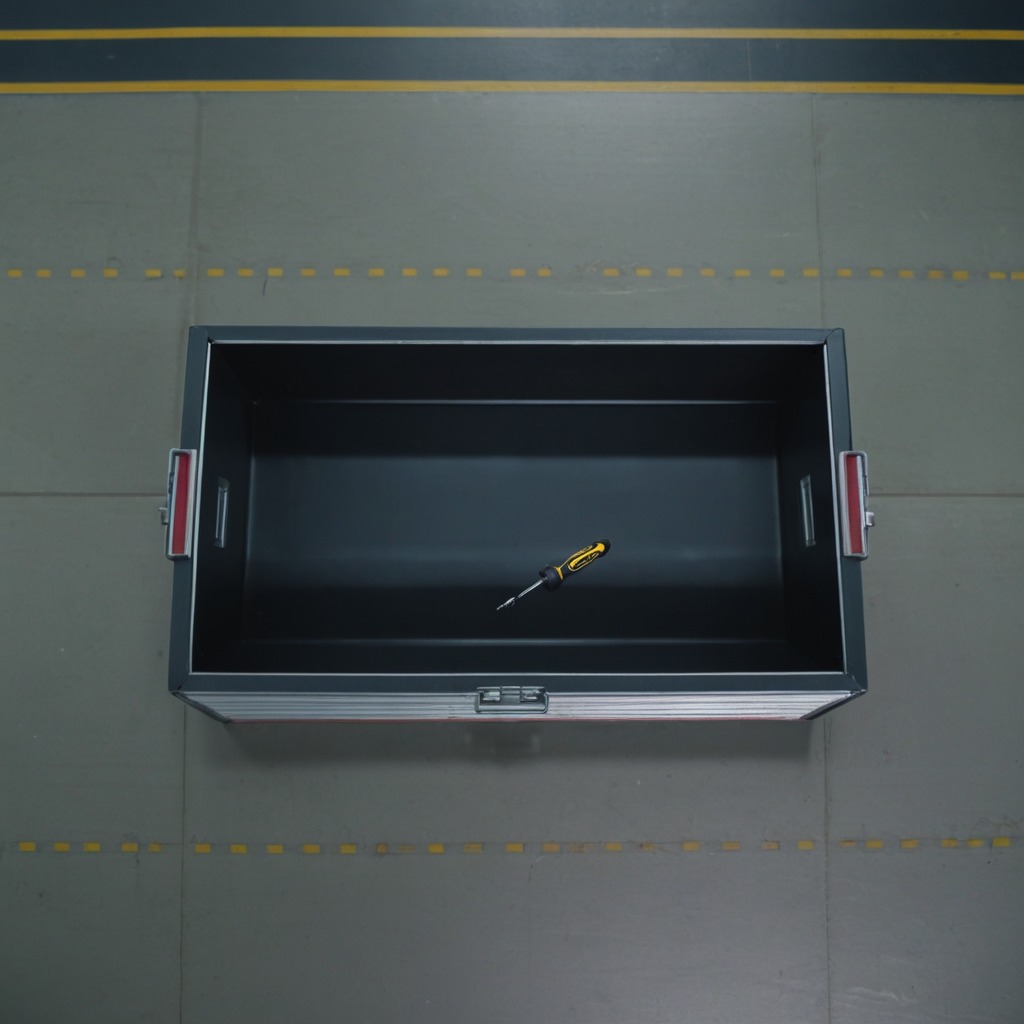
A screwdriver lies on the toolbox surface.